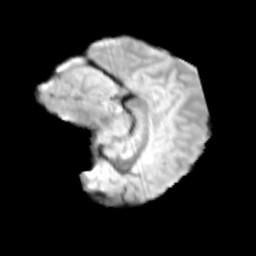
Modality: T2w
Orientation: sagittal
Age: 12
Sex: female
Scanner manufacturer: siemens
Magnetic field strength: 3 T
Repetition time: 3.8 s
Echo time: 0.07 s